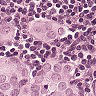
Metastatic tissue present: yes